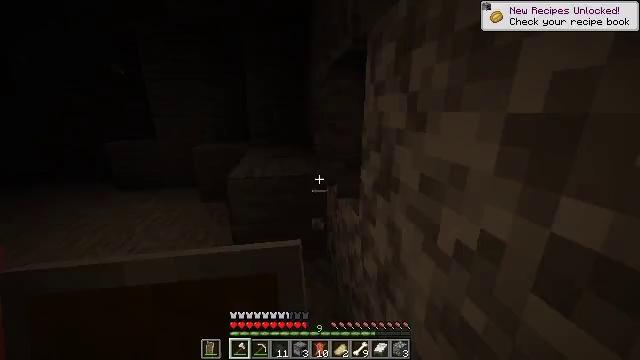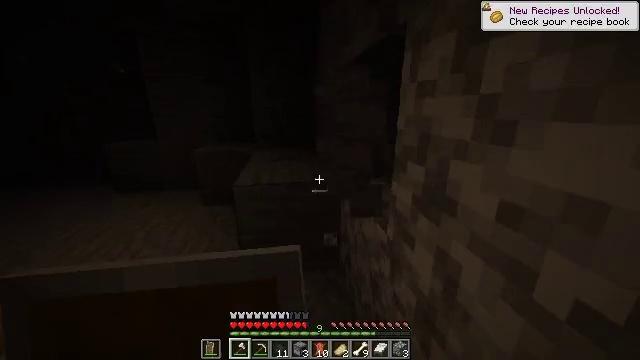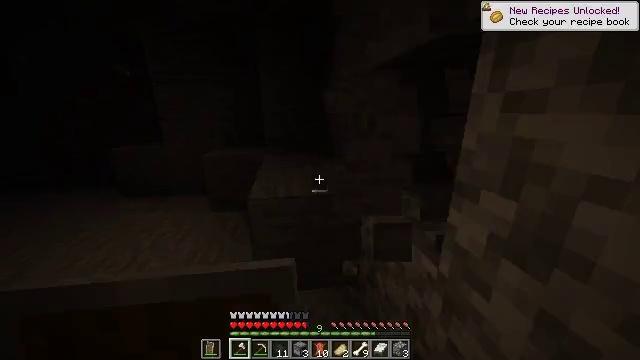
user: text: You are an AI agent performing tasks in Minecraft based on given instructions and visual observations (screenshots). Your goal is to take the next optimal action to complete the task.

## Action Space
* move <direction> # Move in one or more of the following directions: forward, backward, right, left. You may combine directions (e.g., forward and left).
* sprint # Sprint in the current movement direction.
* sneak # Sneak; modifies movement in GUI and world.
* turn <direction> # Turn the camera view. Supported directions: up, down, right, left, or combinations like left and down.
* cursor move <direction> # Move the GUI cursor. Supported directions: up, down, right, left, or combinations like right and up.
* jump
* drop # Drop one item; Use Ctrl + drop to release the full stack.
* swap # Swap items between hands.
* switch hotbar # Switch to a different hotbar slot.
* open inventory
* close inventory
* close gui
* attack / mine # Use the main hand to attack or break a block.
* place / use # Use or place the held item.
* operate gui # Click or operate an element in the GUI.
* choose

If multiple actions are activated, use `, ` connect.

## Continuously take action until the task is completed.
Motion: motion action
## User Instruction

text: Deal with the infested stone carefully.
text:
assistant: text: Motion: move forward and move left, sprint
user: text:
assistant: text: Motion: move forward and move left, sprint
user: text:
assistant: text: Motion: sprint